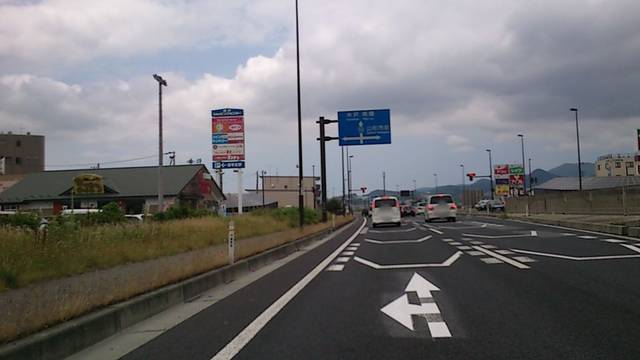
Region: Japan
Coordinates: 38.209, 140.318